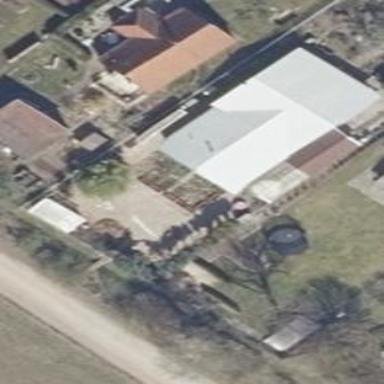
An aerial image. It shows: Simple house.